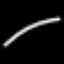
Label: line